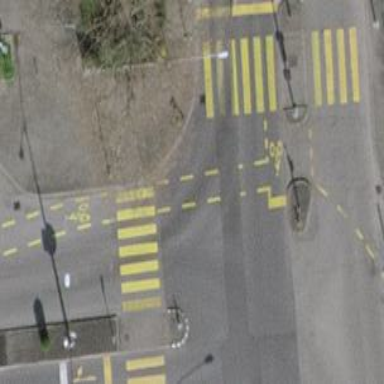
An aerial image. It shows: Crossing with zebra traffic signals.